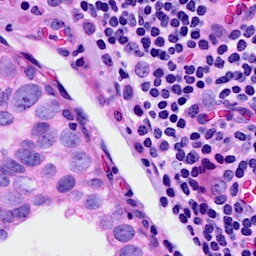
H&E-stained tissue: Breast